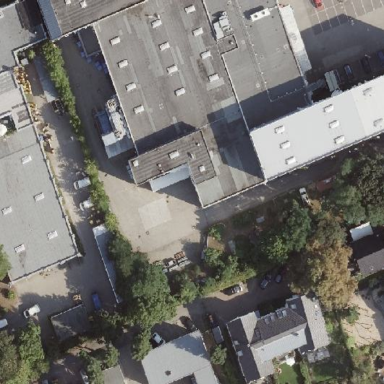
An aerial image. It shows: Industrial area.